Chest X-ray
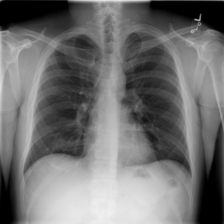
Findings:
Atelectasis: negative
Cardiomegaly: negative
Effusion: negative
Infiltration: negative
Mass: negative
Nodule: negative
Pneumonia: negative
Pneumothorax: negative
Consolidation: negative
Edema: negative
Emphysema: negative
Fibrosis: negative
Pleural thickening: negative
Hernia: negative